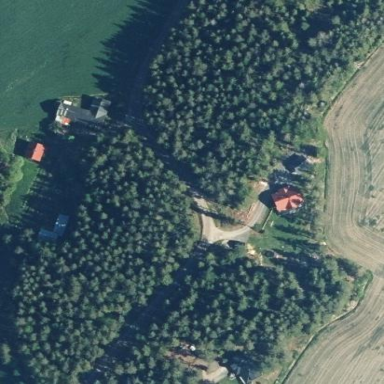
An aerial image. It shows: Forest area.